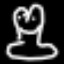
Label: frog